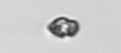
Label: Heterocapsa_rotundata